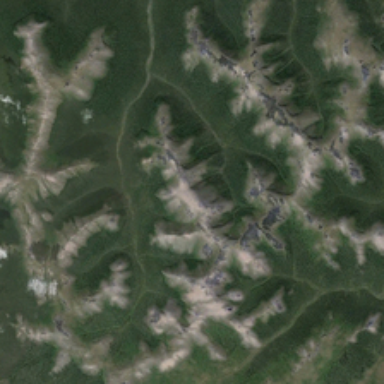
It is a large piece of mountain .